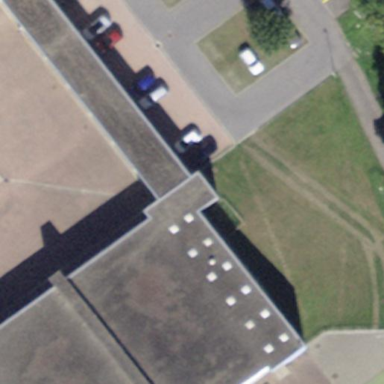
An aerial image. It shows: View of roof of building.